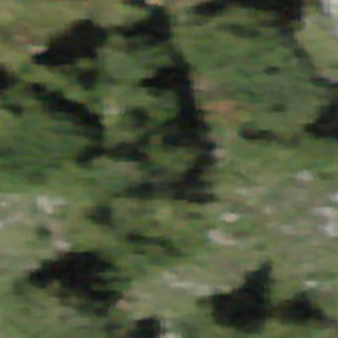
Label: other